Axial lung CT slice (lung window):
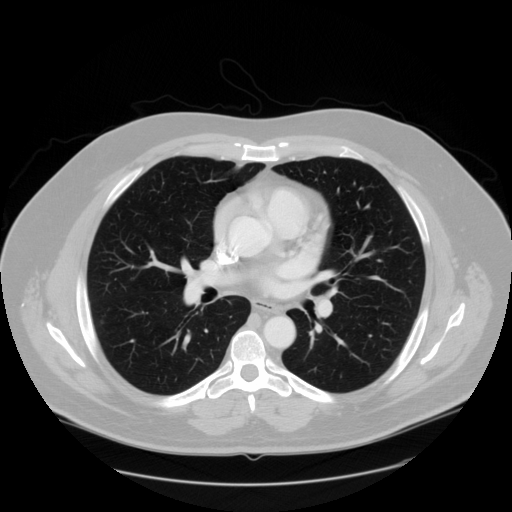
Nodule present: no